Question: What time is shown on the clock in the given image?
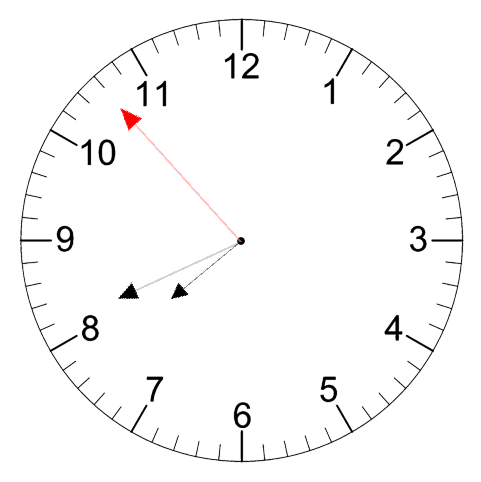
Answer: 07:40:53